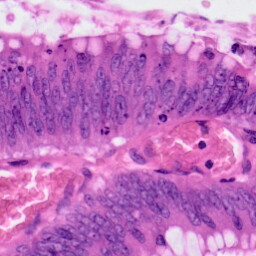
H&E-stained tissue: Colon